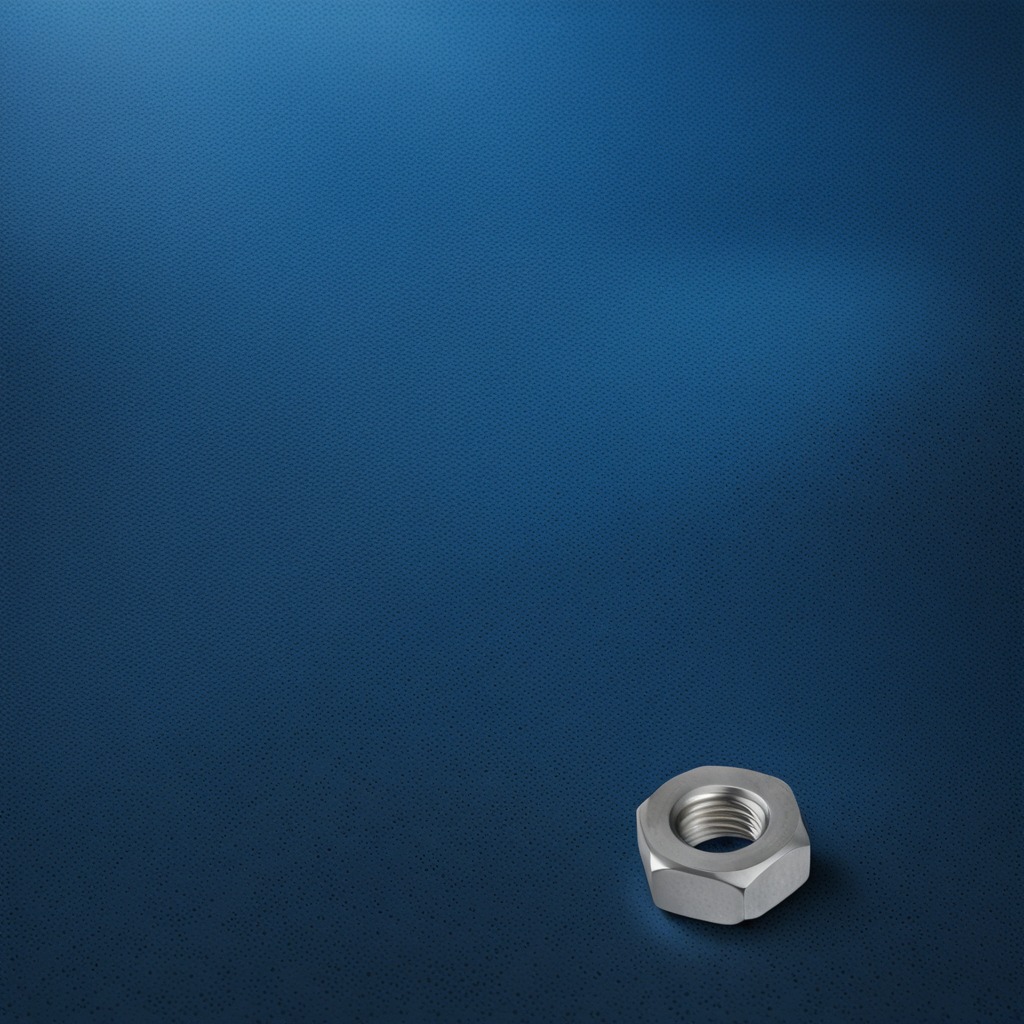
A metal nut is lying on a clean granite tabletop covered with a blue rubber mat inside a workshop under bright overhead lighting crisp shadows high clarity worn but beneath the mat.